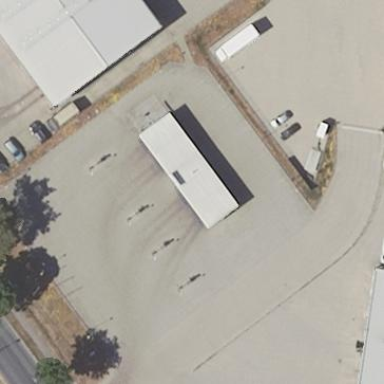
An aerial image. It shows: Car wash located under roof.